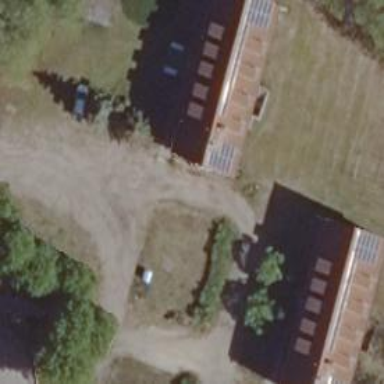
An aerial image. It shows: Solar photovoltaic panel generator producing electricity as small installation.